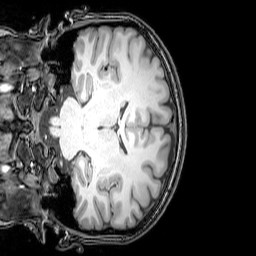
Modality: T1w
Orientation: coronal
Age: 23
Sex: female
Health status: healthy
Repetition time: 0.081 s
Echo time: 0.037 s